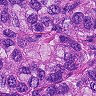
Metastatic tissue present: yes